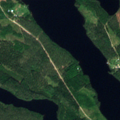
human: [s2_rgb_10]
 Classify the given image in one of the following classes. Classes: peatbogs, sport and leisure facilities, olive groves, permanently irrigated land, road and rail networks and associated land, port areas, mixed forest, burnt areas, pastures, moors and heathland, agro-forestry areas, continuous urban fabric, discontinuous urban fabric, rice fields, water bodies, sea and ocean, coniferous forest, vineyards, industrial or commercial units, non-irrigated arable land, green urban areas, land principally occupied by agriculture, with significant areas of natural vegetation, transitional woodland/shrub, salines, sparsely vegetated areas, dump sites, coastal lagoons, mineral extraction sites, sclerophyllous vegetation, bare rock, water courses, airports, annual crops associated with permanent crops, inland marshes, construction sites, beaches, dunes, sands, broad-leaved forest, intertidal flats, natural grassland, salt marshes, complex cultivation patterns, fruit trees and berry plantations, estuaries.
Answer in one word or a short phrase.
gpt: coniferous forest, mixed forest, water bodies